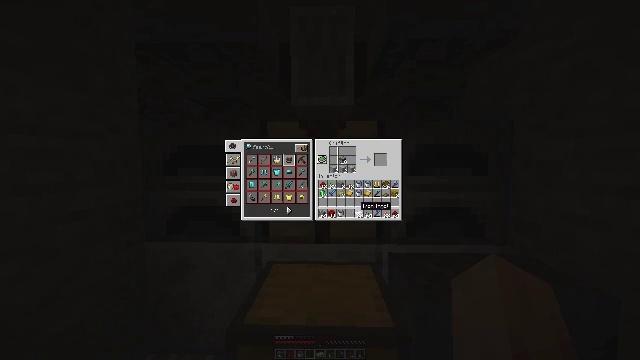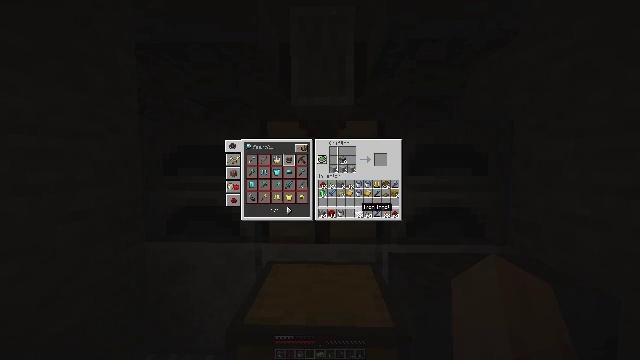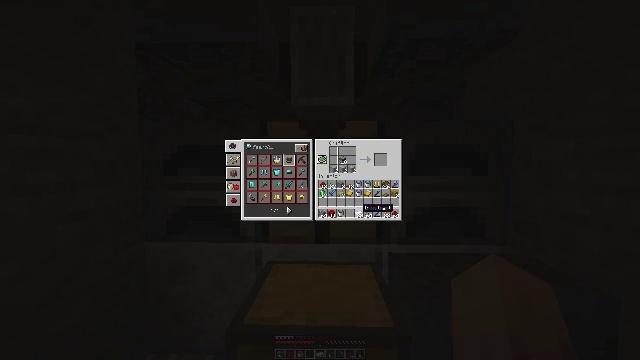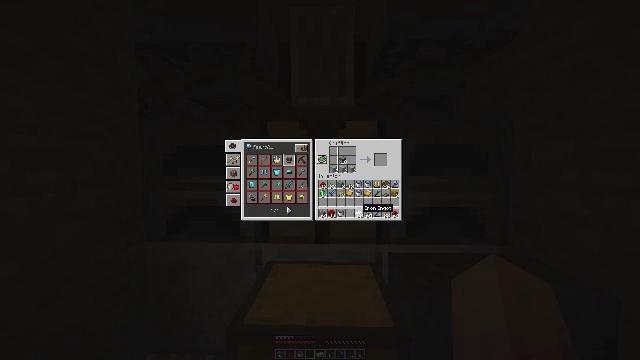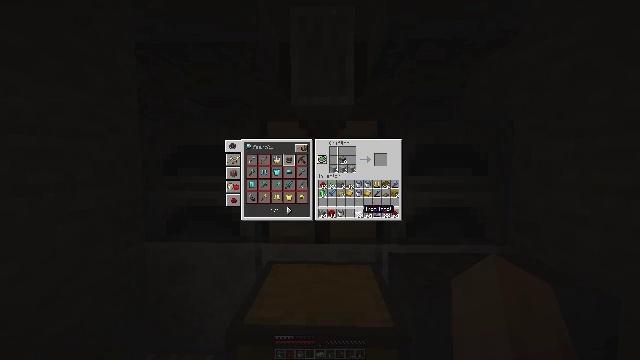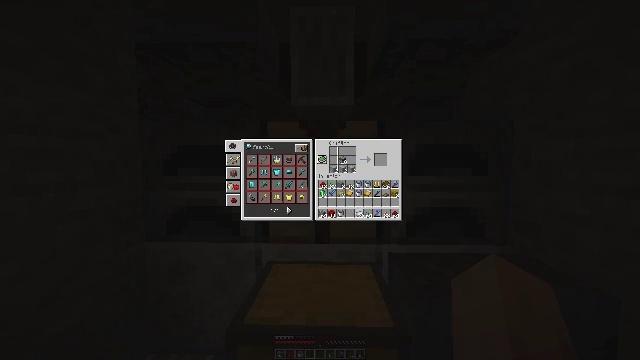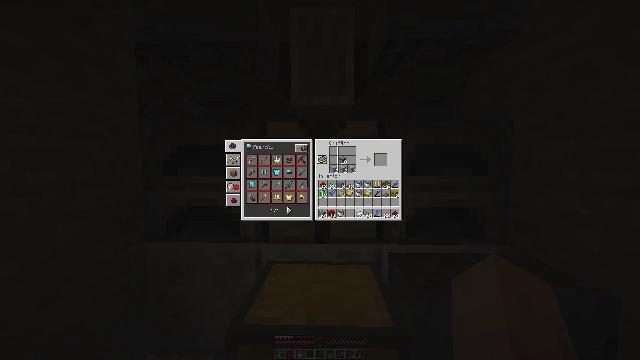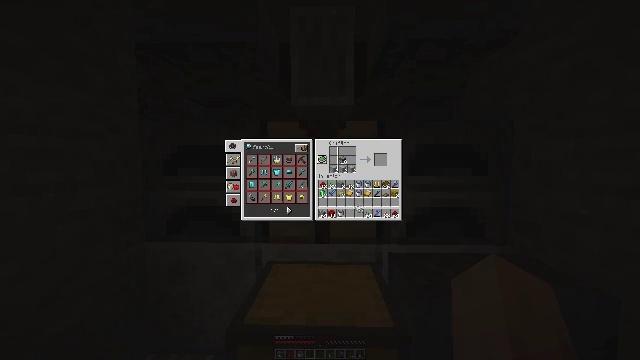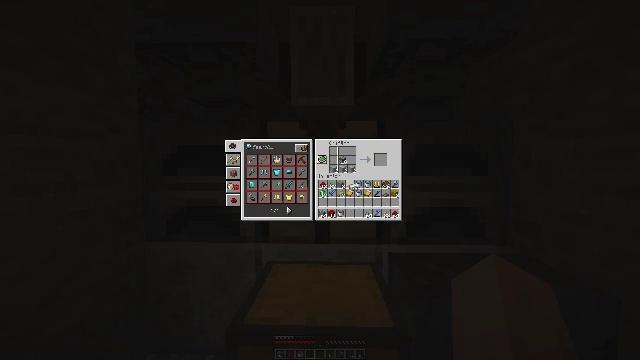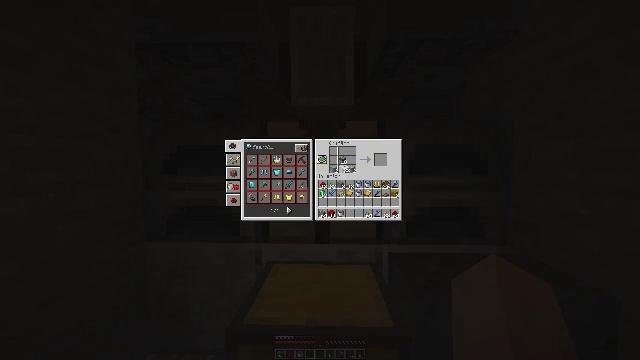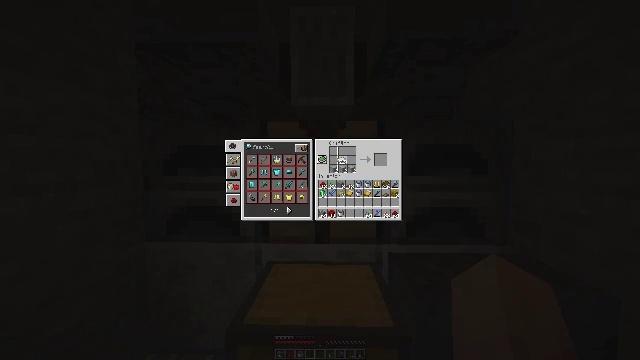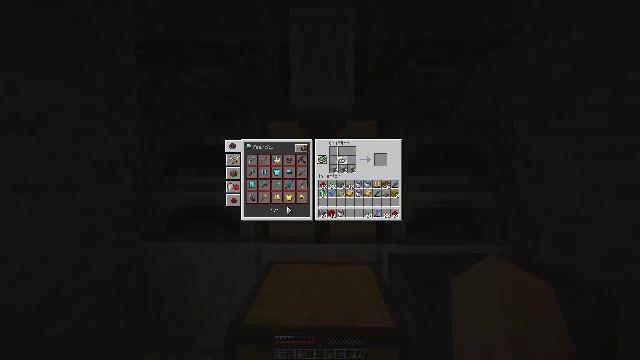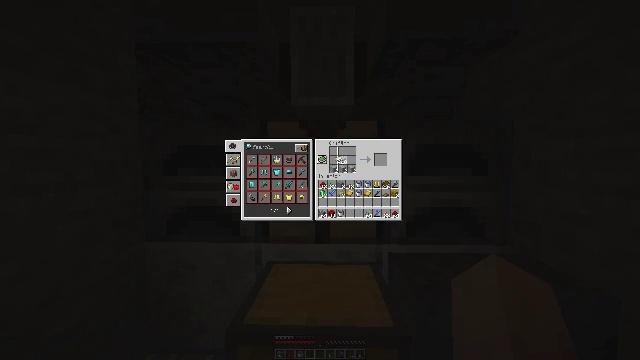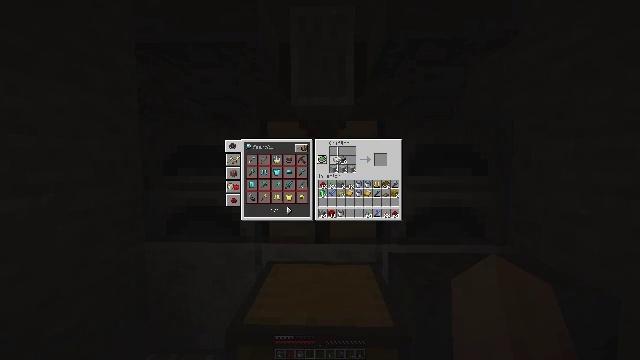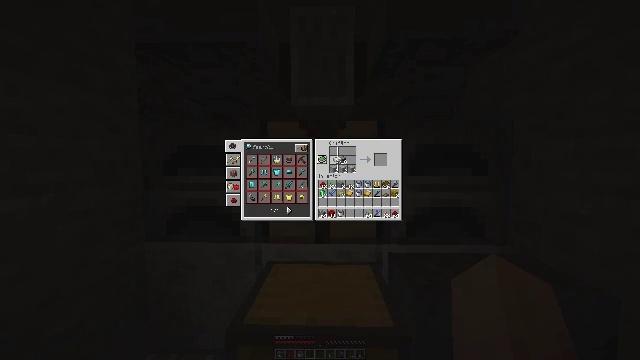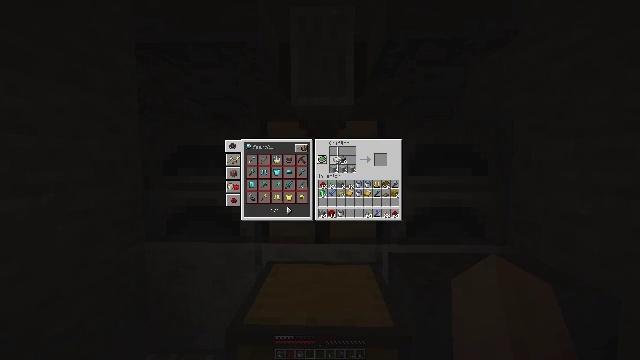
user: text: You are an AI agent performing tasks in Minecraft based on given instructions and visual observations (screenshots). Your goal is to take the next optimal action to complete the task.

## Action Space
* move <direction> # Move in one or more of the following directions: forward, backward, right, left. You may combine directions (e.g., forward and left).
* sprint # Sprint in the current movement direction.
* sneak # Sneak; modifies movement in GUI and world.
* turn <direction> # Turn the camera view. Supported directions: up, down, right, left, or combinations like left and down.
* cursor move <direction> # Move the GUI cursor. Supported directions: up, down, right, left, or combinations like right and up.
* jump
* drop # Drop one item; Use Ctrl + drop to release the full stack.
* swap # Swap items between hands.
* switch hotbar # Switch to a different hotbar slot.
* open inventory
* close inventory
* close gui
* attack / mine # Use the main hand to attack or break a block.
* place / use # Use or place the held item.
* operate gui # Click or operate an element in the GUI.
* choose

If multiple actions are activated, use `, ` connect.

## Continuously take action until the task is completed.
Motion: motion action
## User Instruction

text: Craft a blast furnace at the crafting table.
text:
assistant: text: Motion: no_op
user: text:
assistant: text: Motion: no_op
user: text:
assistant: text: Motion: no_op
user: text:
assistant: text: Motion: no_op
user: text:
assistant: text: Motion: attack / mine
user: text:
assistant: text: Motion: attack / mine
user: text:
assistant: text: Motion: turn up, attack / mine
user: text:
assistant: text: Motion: turn left and up
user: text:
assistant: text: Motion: turn left and up
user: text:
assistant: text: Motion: turn left and up
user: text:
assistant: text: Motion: no_op
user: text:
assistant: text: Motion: no_op
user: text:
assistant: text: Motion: no_op
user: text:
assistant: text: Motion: no_op
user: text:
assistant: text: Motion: no_op
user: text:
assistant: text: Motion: attack / mine
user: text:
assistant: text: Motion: attack / mine
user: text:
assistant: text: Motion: attack / mine
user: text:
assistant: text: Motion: turn up, attack / mine
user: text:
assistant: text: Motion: attack / mine
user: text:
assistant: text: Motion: turn right, attack / mine
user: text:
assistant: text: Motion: attack / mine
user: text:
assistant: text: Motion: attack / mine
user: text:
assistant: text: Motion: attack / mine
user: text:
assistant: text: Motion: attack / mine
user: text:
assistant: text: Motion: attack / mine
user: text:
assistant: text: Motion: attack / mine
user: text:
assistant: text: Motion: attack / mine
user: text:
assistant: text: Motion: attack / mine
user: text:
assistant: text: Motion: turn left, attack / mine